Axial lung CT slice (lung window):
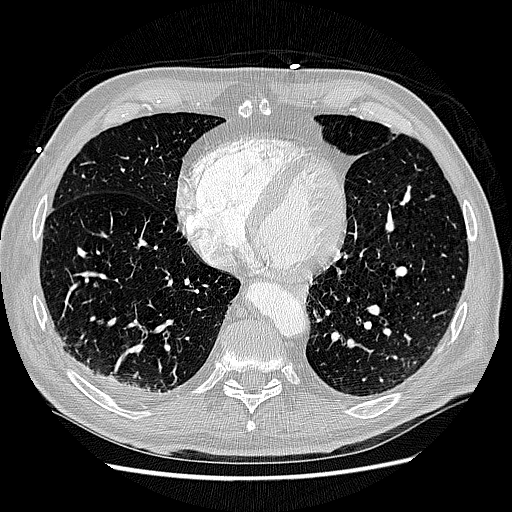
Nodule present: no